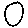
Label: circle